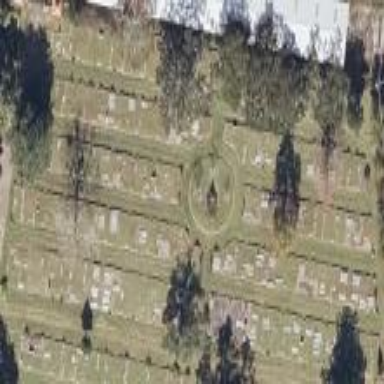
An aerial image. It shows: Sector of the cemetery.